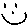
Label: smiley face